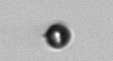
Label: bead